Question: I try to create an test class and test it using JUnit, but in my Intellij is missing JUnit library.

What I need to do to have at library option with JUnit?
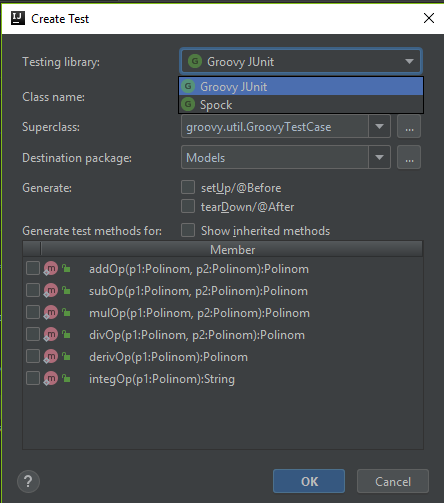
Answer: # Add junit-jupiter artifact in Maven
If using <URL> to write you tests, add a dependency to your project.
JUnit 5.4 simplified things by providing this new Maven artifact, <URL>. This one aggregate artifact provides all you need to write and run JUnit 5 tests. Previous to 5.4, you had to add multiple artifacts -- confusing and messy.
'''
<dependency>
<groupId>org.junit.jupiter</groupId>
<artifactId>junit-jupiter</artifactId>
<version>5.5.0-M1</version>
<scope>test</scope>
</dependency>
'''
Here is an example, an entire POM file. I started an app using the <URL> artifact. Next I changed all the versions numbers to the latest, as of this week shown here. Lastly, I replaced the old JUnit 4 dependency with the new JUnit 5 dependency.
'''
<?xml version="1.0" encoding="UTF-8"?>
<project xmlns="http://maven.apache.org/POM/4.0.0" xmlns:xsi="http://www.w3.org/2001/XMLSchema-instance"
xsi:schemaLocation="http://maven.apache.org/POM/4.0.0 http://maven.apache.org/xsd/maven-4.0.0.xsd">
<modelVersion>4.0.0</modelVersion>
<groupId>work.basil.example</groupId>
<artifactId>method-lister</artifactId>
<version>1.0-SNAPSHOT</version>
<name>method-lister</name>
<!-- FIXME change it to the project's website -->
<url>http://www.example.com</url>
<properties>
<project.build.sourceEncoding>UTF-8</project.build.sourceEncoding>
<maven.compiler.source>12</maven.compiler.source>
<maven.compiler.target>12</maven.compiler.target>
</properties>
<dependencies>
<!--<dependency>-->
<!-- <groupId>junit</groupId>-->
<!-- <artifactId>junit</artifactId>-->
<!-- <version>4.11</version>-->
<!-- <scope>test</scope>-->
<!--</dependency>-->
<!-- https://mvnrepository.com/artifact/org.junit.jupiter/junit-jupiter -->
<dependency>
<groupId>org.junit.jupiter</groupId>
<artifactId>junit-jupiter</artifactId>
<version>5.5.0-M1</version>
<scope>test</scope>
</dependency>
</dependencies>
<build>
<pluginManagement><!-- lock down plugins versions to avoid using Maven defaults (may be moved to parent pom) -->
<plugins>
<!-- clean lifecycle, see https://maven.apache.org/ref/current/maven-core/lifecycles.html#clean_Lifecycle -->
<plugin>
<artifactId>maven-clean-plugin</artifactId>
<version>3.1.0</version>
</plugin>
<!-- default lifecycle, jar packaging: see https://maven.apache.org/ref/current/maven-core/default-bindings.html#Plugin_bindings_for_jar_packaging -->
<plugin>
<artifactId>maven-resources-plugin</artifactId>
<version>3.1.0</version>
</plugin>
<plugin>
<artifactId>maven-compiler-plugin</artifactId>
<version>3.8.0</version>
</plugin>
<plugin>
<artifactId>maven-surefire-plugin</artifactId>
<version>3.0.0-M3</version>
</plugin>
<plugin>
<artifactId>maven-jar-plugin</artifactId>
<version>3.1.1</version>
</plugin>
<plugin>
<artifactId>maven-install-plugin</artifactId>
<version>3.0.0-M1</version>
</plugin>
<plugin>
<artifactId>maven-deploy-plugin</artifactId>
<version>3.0.0-M1</version>
</plugin>
<!-- site lifecycle, see https://maven.apache.org/ref/current/maven-core/lifecycles.html#site_Lifecycle -->
<plugin>
<artifactId>maven-site-plugin</artifactId>
<version>3.7.1</version>
</plugin>
<plugin>
<artifactId>maven-project-info-reports-plugin</artifactId>
<version>3.0.0</version>
</plugin>
</plugins>
</pluginManagement>
</build>
</project>
'''
# JUnit plugins
Be sure the IntelliJ plugin for JUnit is installed enabled. Verify the checkmark is checked, meaning enabled. (You can disable unneeded plugins to save memory and launch time.)
<URL>
# Generate Test dialog
Your IntelliJ 2019.1 dialog for 'Generate' > 'Test...' should look like this.
<URL>